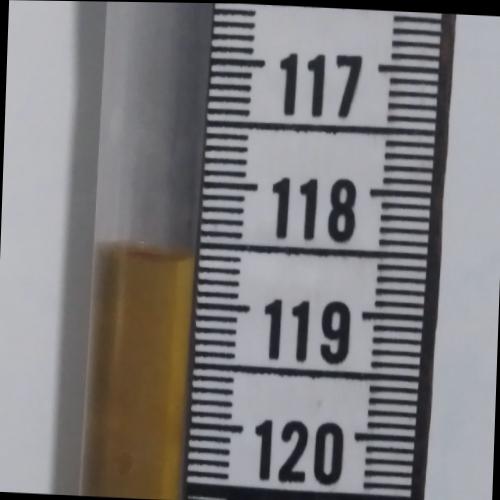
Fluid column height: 118.6 cm